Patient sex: M
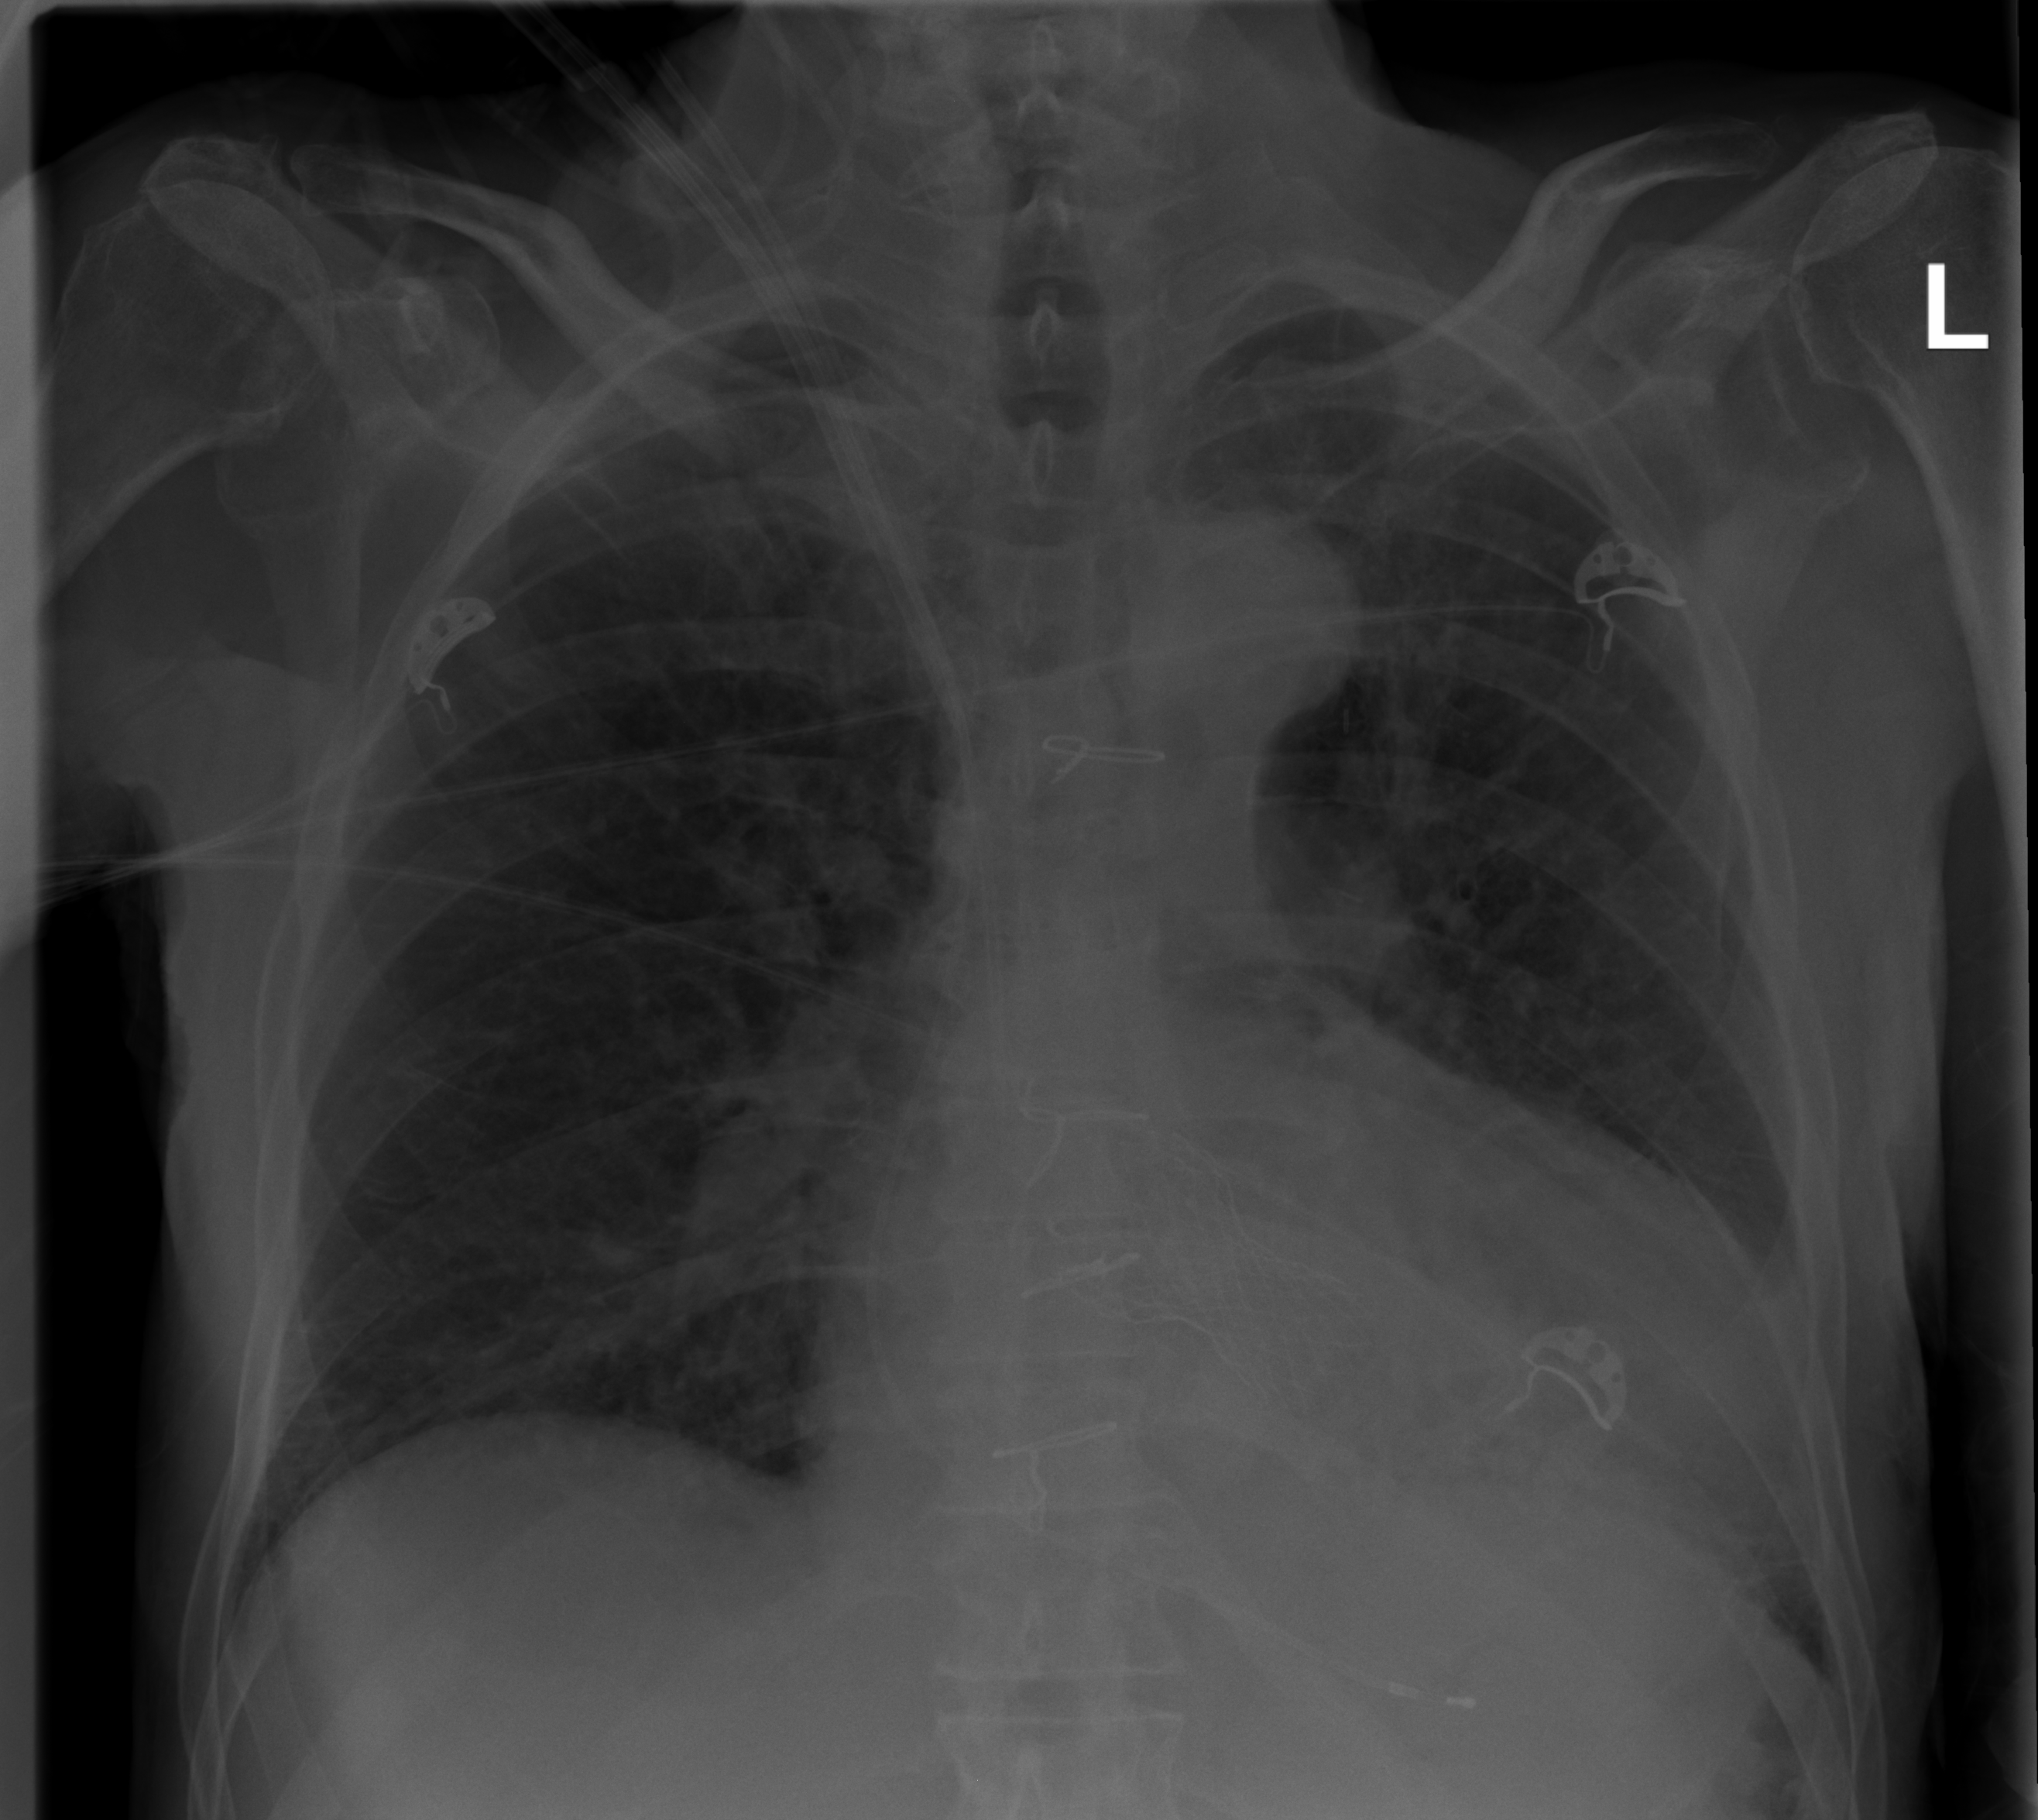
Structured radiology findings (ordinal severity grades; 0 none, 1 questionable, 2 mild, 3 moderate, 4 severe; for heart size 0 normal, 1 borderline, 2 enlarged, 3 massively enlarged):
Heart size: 2
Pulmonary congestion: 2
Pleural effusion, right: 0
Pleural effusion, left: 2
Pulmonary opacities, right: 2
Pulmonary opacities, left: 0
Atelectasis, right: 2
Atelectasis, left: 2